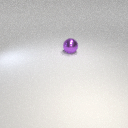
large purple metal sphere